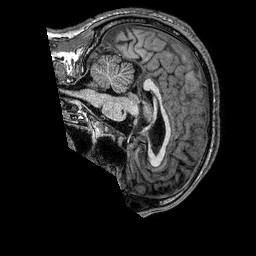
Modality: T1w
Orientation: sagittal
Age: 62
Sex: male
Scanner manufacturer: philips
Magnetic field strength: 1.5 T
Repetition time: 0.007104 s
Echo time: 0.003211 s